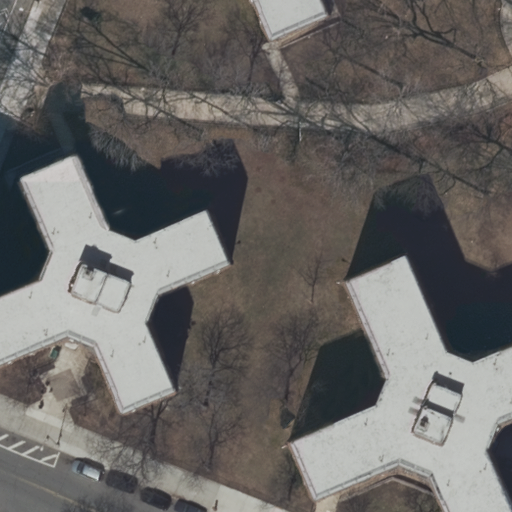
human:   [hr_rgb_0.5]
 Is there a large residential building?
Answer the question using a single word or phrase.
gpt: yes

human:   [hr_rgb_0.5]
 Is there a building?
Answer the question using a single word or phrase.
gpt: yes

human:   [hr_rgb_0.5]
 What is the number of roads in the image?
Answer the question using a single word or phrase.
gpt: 8

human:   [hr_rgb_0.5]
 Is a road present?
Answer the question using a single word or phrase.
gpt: yes

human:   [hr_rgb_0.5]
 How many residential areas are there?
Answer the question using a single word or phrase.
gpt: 1

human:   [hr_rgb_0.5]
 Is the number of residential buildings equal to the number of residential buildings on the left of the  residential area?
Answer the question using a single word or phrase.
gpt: no

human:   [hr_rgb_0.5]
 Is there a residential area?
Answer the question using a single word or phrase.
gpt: yes

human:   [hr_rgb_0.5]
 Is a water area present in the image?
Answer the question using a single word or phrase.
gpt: no

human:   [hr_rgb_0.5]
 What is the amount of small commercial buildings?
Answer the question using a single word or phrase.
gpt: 0

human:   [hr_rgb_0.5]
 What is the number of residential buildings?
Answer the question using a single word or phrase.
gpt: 3

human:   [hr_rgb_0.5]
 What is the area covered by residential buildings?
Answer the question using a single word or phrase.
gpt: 2256m2

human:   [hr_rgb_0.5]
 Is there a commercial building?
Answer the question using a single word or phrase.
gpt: no

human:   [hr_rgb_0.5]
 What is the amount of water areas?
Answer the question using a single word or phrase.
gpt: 0

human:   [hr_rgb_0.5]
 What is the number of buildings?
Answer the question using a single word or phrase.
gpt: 3

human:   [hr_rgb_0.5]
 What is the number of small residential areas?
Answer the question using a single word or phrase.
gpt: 0

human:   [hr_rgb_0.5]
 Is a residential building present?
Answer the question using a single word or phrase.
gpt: yes

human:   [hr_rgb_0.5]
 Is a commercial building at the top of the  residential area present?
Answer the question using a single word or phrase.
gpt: no

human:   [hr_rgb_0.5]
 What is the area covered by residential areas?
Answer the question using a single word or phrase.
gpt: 10627m2

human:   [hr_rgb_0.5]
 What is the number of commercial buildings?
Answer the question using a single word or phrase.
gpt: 0

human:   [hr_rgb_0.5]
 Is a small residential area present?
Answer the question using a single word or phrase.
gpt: no

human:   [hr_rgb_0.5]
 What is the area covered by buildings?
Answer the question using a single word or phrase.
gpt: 2256m2

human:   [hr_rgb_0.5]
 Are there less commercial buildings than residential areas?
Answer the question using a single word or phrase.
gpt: yes

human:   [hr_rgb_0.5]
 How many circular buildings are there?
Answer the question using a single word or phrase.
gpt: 0

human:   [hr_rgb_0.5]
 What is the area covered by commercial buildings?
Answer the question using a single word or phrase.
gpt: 0m2

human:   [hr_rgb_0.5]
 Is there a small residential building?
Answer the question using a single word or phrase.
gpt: yes

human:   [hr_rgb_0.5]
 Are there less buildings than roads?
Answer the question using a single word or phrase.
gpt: yes

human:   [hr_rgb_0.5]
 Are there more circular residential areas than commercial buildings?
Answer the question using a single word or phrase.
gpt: no

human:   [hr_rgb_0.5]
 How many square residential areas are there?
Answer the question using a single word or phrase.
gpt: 0

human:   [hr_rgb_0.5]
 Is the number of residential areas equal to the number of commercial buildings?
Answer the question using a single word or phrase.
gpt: no

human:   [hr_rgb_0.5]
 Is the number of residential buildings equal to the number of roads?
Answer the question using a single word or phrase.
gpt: no

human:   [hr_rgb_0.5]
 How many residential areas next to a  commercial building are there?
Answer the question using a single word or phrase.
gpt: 0

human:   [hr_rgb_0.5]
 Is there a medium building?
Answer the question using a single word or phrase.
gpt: no

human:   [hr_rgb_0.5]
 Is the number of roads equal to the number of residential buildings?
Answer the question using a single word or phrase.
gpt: no

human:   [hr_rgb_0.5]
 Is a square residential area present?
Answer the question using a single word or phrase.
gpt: no

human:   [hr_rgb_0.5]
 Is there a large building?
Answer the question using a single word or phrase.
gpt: yes

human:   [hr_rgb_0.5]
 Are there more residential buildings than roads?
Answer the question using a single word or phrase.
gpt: no

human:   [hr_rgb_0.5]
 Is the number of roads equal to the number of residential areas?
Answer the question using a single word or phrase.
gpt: no

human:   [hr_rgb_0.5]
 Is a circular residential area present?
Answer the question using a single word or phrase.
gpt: no

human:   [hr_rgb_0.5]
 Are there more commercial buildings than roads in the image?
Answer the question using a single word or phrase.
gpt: no

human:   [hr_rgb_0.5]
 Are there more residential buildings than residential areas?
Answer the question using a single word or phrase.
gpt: yes

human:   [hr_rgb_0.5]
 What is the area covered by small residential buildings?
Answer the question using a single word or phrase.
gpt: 72m2

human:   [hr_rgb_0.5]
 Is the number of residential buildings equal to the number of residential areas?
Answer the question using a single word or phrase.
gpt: no

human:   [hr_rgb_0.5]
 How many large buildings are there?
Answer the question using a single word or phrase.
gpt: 2

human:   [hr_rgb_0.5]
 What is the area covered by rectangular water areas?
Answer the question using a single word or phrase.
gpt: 0m2

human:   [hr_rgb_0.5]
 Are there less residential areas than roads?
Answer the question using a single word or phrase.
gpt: yes

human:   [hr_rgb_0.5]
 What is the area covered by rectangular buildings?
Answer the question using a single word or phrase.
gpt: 72m2

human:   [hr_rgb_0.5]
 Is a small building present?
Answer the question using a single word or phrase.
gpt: yes

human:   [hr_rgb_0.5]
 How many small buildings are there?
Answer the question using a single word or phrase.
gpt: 1

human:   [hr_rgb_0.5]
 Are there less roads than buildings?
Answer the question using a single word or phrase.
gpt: no

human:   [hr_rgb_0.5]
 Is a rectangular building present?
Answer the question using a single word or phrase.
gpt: yes

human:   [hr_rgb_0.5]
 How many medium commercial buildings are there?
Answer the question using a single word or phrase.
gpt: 0

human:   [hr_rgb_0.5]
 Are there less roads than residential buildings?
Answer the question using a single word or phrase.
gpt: no

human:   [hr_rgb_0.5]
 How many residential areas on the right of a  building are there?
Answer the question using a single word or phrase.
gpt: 0

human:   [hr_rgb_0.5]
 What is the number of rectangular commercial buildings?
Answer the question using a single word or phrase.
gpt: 0

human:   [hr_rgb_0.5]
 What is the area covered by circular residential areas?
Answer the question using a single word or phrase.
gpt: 0m2

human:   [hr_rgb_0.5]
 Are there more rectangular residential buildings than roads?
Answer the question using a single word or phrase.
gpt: no

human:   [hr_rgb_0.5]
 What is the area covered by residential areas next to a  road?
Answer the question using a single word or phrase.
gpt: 10627m2

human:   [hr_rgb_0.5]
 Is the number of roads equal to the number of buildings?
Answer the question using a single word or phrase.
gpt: no

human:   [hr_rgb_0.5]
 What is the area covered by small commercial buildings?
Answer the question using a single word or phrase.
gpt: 0m2

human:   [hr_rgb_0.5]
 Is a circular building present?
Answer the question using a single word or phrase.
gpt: no

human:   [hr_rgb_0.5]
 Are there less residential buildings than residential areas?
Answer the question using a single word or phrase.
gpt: no

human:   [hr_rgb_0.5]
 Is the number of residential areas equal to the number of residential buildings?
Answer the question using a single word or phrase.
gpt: no

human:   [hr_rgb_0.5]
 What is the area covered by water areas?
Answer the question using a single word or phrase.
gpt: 0m2

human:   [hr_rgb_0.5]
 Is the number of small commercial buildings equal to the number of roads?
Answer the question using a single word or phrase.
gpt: no